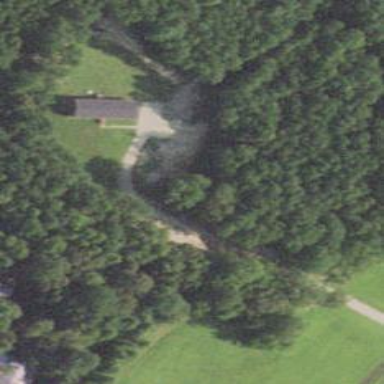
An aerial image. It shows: Driveway.